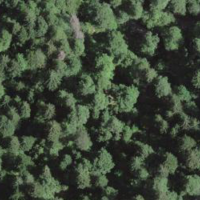
EUNIS habitat code: 44
Species observed at this site:
Cardamine heptaphylla
Picea abies
Petasites albus